Question: The following function is used by several different methods:
'''
Public Shared Function SqlScalar(ByVal sql As String) As Object
Dim cmd As New OleDbCommand(sql, frmMain.con)
frmMain.con.Open()
Dim Scalar As Object = cmd.ExecuteScalar
frmMain.con.Close()
Return Scalar
End Function
'''
'con' is defined in 'frmMain' as follows:
'''
Public Shared con As OleDbConnection
...
con = New OleDbConnection("Provider=Microsoft.ACE.OLEDB.12.0;Data Source= G:\mypath\mydatabase.accdb")
'''
The crash patterns I've unraveled so far are pretty strange, so I'll do my best to describe them.
When it crashes (while debugging) it does so on the 'frmMain.con.Close()' line, to 'Scalar'. VS doesn't give the standard Exception Thrown information, but only gives the following:

Clicking "Debug the progam" just closes the program.
Now, 'SqlScalar' is called upon by methods 'A', 'B', 'C', 'D', and 'E'. It runs just fine for methods 'A' - 'D', but crashes when called by 'E'.
Things I've tried:
- If I comment out any of methods 'A' - 'D', then it works just fine with 'E'. I thought that maybe it had something to do with just the number of times it had been called, so I put it in a loop that just called 'SqlScalar' repeatedly. It didn't crash after 100+ iterations. - If I run 'E' earlier (before 'C', for example), everything runs fine. However, this problem has popped up in different areas for some time and I'd really like to get it ironed out.- Toggling the project settings "Enable unmanaged code debugging" and "Enable the Visual Studio hosting process" didn't help and/or caused other problems.
Edit: Another odd symptom is that sometimes, if I insert a breakpoint somewhere in the script and let it sit for a few minutes after breaking, it crashes with the same error window shown above.
Edit II: I've tested the script on several machines (both via VS and the exe), and on some machines it crashes, on some it doesn't. If it crashes in VS, then the exe does as well, both giving the same error message seen above. All machines are running Win7 64 bit.
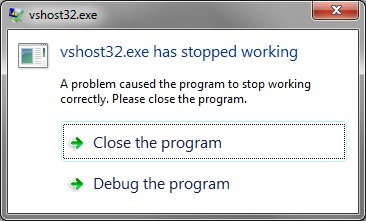
Answer: This is Dana Wyatt from Hands On Technology Transfer. Here are some thoughts I have:
1) I concur that your connection object needs to be LOCAL to the method. When you reference a public variable in another form, it may be null if the form doesn't exist.
'''
Public Shared Function SqlScalar(ByVal sql As String) As Object
Dim con As New OleDbConnection("Provider=Microsoft.ACE.OLEDB.12.0;Data Source= G:\mypath\mydatabase.accdb")
Dim cmd As New OleDbCommand(sql, frmMain.con)
con.Open()
Dim Scalar As Object = cmd.ExecuteScalar
con.Close()
Return Scalar
End Function
'''
2) Somewhere along VS 2010, it quit throwing exceptions when a connection string is partly wrong. So you can have an open that doesn't work and not fail until later in the method. SO MAKE ABSOLUTELY SURE your connection string is 100% right. It would be best to put it in the section of a config file and ALWAYS load it from there.
3) Finally, the buggy behavior on one machine but not another leads me to believe you have a driver issue on one or more machines for the accdb databases. Make sure you have the latest Office System Drivers, engines, etc downloaded.
<URL>
Try all of this. Let us know at HOTT if this works. I believe you are e-mailing Chris E. And if it doesn't work, we will try to think of more issues.
Personally, I believe it isn't ONE problem, but a combinaion of several... kinda like three bad wheels on a grocery buggy!!! : )
-Dana